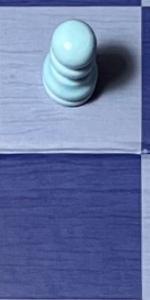
Label: Empty